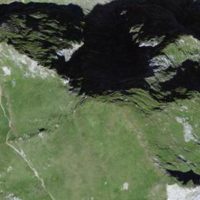
EUNIS habitat code: 31
Species observed at this site:
Leontopodium nivale